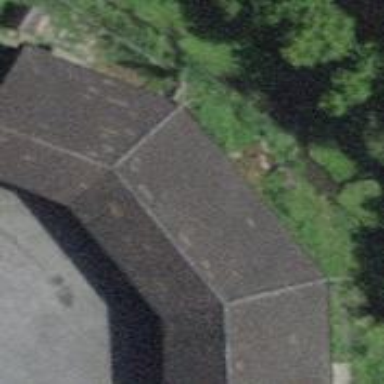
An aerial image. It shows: Group of garages.